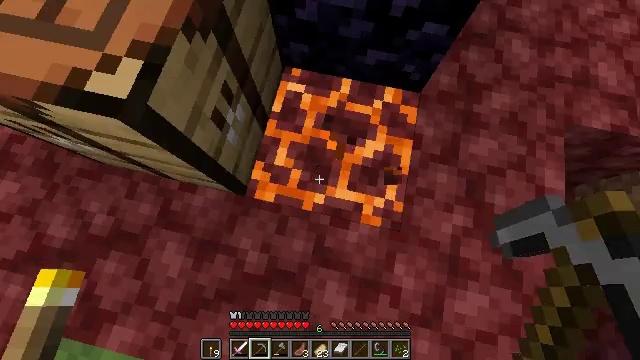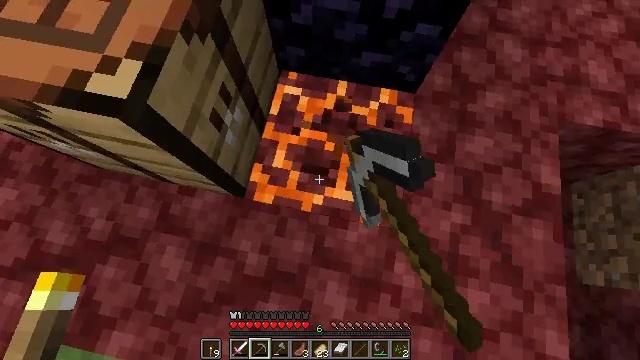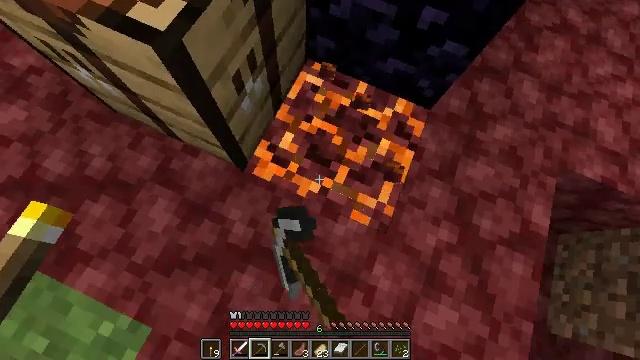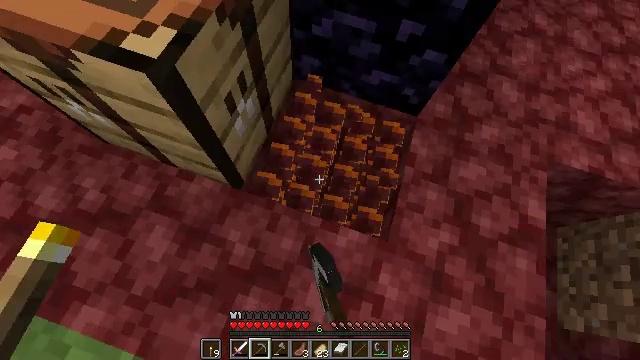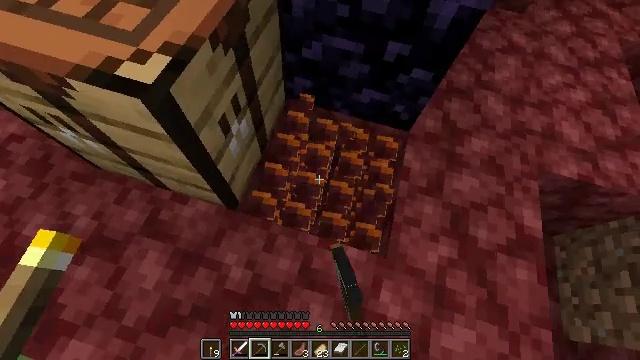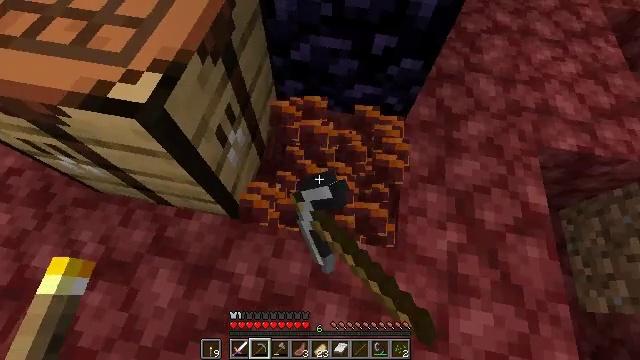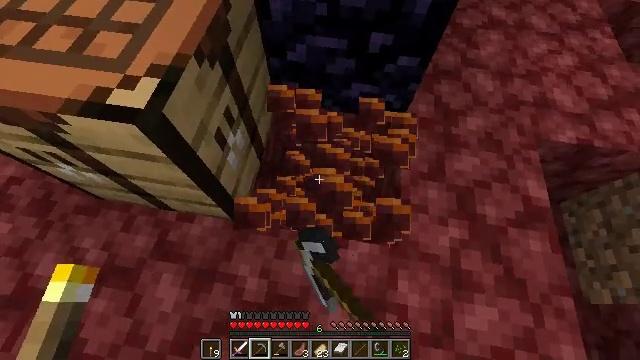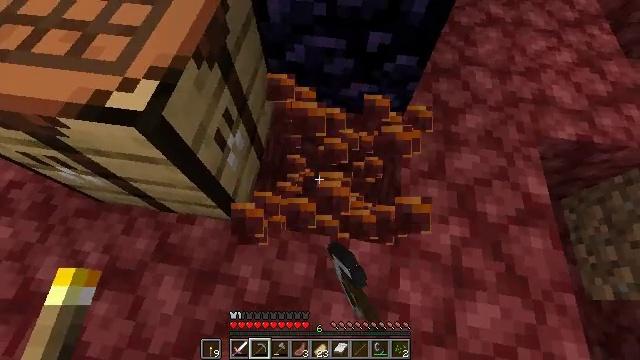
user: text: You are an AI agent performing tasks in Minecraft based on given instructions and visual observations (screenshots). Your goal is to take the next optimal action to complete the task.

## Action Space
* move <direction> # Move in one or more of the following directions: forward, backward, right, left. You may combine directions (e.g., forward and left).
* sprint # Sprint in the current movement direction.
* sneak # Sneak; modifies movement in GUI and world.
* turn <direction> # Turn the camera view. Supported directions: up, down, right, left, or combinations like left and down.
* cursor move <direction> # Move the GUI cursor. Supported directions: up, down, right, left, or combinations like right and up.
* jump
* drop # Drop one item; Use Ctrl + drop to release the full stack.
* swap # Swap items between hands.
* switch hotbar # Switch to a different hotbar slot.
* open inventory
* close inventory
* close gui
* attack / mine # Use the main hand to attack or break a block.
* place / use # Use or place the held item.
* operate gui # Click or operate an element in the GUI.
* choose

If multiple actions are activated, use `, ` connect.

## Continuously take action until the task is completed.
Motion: motion action
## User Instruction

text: Gather the magma block using a pickaxe.
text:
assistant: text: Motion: turn right and up, attack / mine
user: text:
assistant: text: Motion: turn right and up, attack / mine
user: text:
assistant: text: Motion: turn right and up, attack / mine
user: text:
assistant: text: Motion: turn right and up, attack / mine
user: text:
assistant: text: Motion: no_op
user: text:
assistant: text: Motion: no_op
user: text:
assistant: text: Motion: no_op
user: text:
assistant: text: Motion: no_op